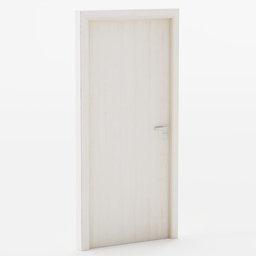
Label: architecture